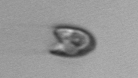
Label: flagellate_morphotype1